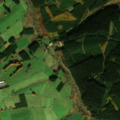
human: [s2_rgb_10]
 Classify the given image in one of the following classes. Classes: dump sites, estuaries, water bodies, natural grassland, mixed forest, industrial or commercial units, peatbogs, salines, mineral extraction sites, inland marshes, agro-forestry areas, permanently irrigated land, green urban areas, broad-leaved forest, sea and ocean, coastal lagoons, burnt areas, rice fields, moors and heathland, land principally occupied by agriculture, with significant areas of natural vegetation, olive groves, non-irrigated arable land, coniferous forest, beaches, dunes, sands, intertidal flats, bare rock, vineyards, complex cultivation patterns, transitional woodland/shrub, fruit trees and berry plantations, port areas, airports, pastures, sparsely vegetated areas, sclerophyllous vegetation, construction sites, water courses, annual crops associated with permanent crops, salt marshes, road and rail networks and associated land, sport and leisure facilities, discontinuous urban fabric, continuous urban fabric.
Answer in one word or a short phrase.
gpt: pastures, land principally occupied by agriculture, with significant areas of natural vegetation, coniferous forest, mixed forest